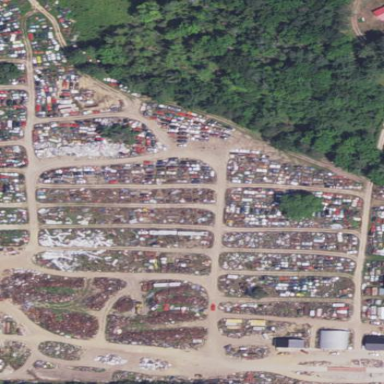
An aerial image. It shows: Industrial area designated for auto wrecking activities.